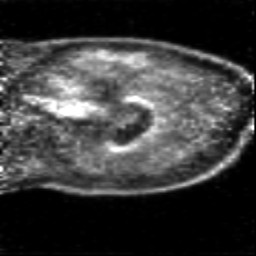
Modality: PET
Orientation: sagittal
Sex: female
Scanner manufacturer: siemens